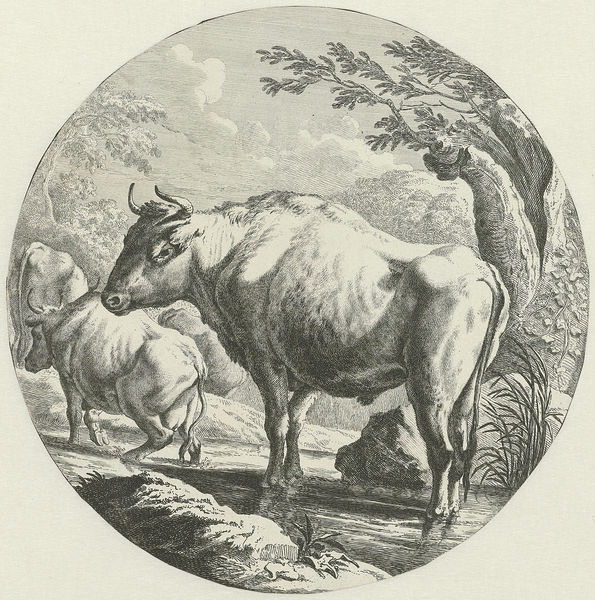
Titel: Stier en koeien in rivier
Künstler: Johann Elias Ridinger
Standort: Amsterdam
Institution: Rijksmuseum
Schlagwörter: wasser, bäume, landschaft, see, tier, natur, kuh, druckgrafik, radierung, stich, hörner, stier